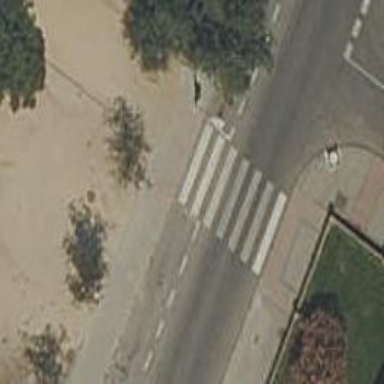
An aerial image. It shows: Zebra crossing on the road.